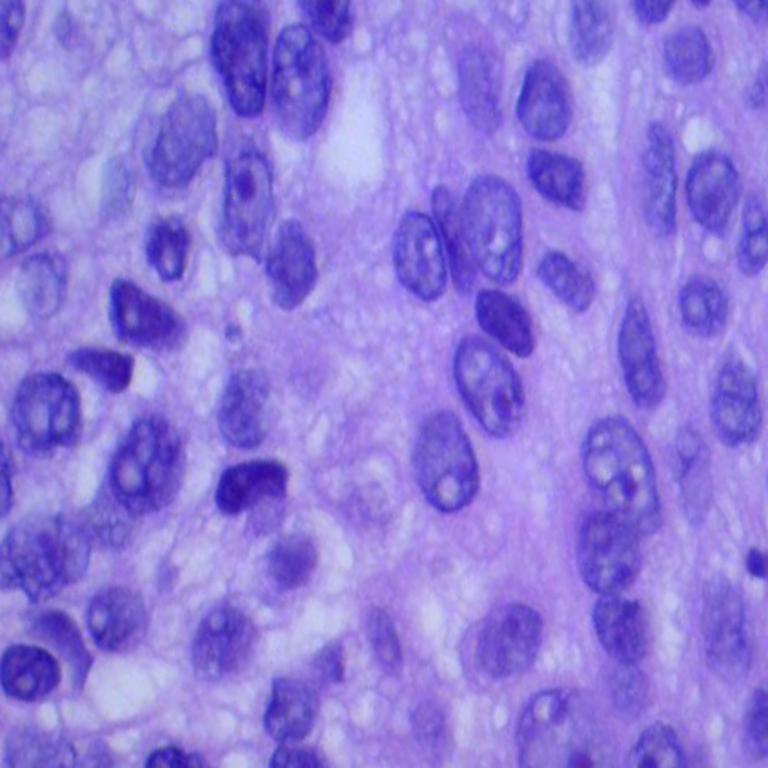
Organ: lung
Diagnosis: squamous carcinomas